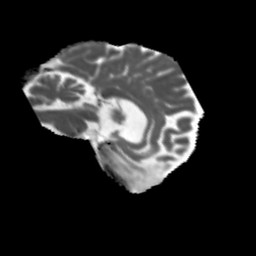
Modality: MD
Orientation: sagittal
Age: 64
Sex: female
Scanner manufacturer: siemens
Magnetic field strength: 3 T
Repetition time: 5.47 s
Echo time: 0.0854 s